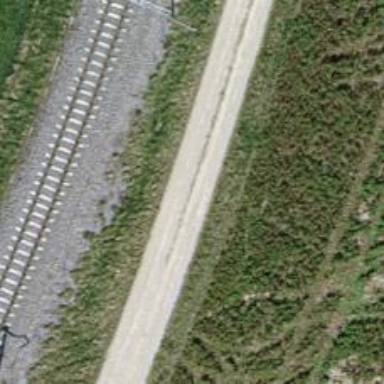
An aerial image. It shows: Track with grade 1 quality.